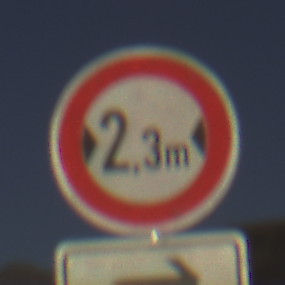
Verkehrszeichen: TatsaechlicheBreite2Komma3
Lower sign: RichtungsangabeDurchPfeile5
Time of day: SunriseSunset
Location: Outdoor (Nature)
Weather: Clear
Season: NotSpecified
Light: Natural